A time-domain waveform of one vibration snapshot from a rolling-element bearing is shown. Determine the bearing's health state. Answer with exactly one of: normal, inner_race, outer_race, ball.
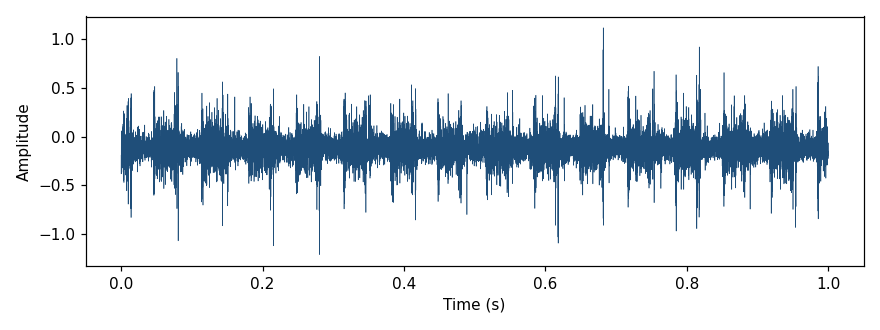
Answer: ball